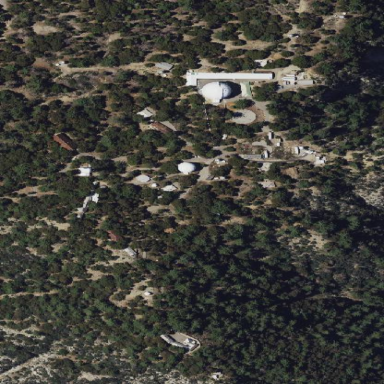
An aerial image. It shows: Observatory belonging to institutional landuse.